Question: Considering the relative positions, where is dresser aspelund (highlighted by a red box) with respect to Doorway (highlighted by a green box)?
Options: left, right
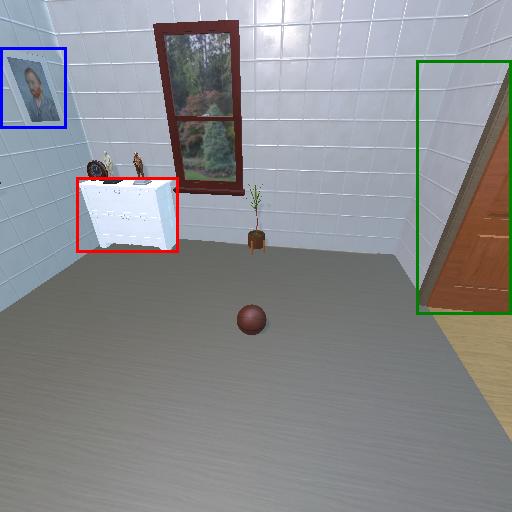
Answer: left